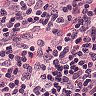
Metastatic tissue present: no